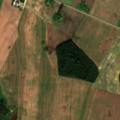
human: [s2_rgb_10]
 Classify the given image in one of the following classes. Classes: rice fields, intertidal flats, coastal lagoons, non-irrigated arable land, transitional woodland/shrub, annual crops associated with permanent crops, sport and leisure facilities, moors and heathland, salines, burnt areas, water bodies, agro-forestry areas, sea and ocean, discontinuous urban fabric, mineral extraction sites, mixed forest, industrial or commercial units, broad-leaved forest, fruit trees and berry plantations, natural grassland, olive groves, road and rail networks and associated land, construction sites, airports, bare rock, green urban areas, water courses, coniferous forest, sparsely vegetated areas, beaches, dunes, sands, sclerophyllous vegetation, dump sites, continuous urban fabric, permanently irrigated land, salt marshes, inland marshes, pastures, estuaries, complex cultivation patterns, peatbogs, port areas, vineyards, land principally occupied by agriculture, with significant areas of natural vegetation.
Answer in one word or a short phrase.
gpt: non-irrigated arable land, pastures, complex cultivation patterns, broad-leaved forest